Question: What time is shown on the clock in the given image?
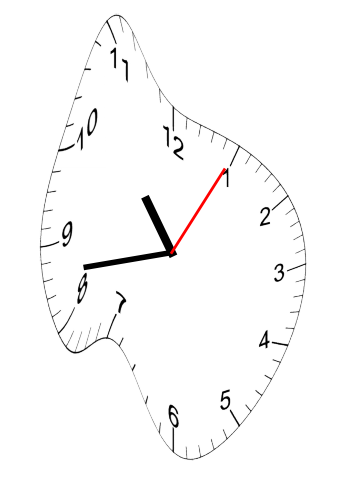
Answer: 10:43:05